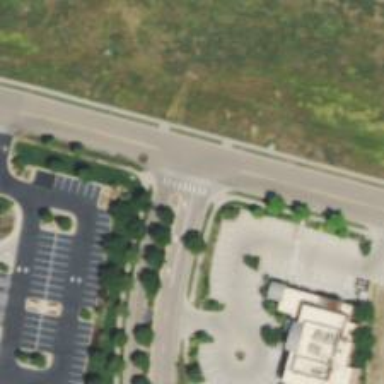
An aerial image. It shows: Road with stop sign.